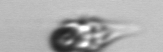
Label: Mesodinium